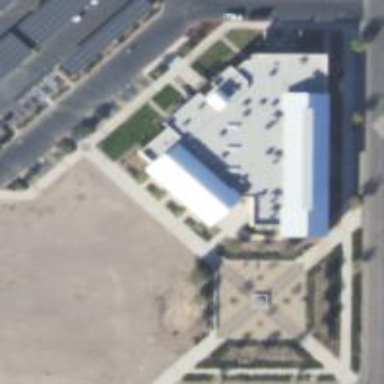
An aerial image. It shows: Civic building.